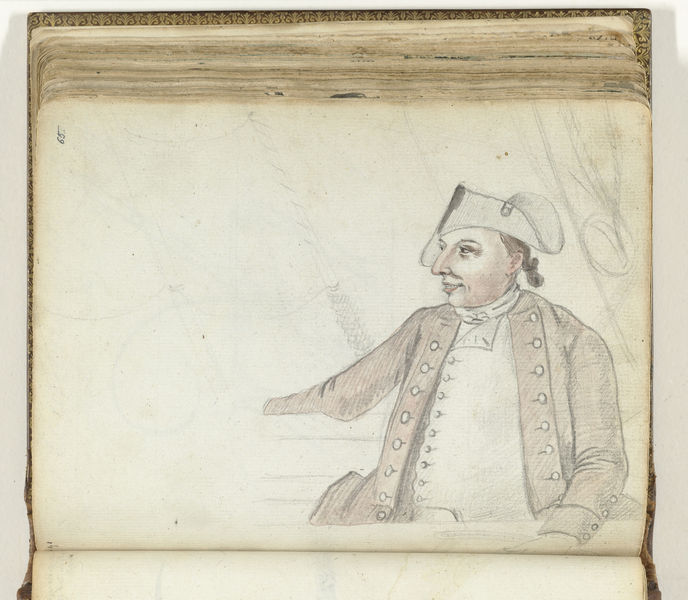
Titel: VOC-officier op schip
Künstler: Jan Brandes
Standort: Amsterdam
Institution: Rijksmuseum
Schlagwörter: curtains, hat, soldier, white, arm, bench, collar, dress, face, formal, gray, hair, interior, nose, old, portrait, seated, sitting, picture, pink, brown, hand, profile, silver, man, ear, head, eyes, male, america, side, sideways, drawing, paper, color, cap, chin, coat, mouth, buttons, illustration, sketch, tail, beard, french, cravat, jacket, smile, british, flag, smiling, human, arms, neck, vest, colored, pastel, pencil, eye, book, figure, lips, lapel, page, shirt, button, mustache, cuff, sofa, unfinished, pages, incomplete, cuffs, inside, colonial, pigtail, brows, pony tail, sketchbook, lapels, teeth, doodle, scan, shaded, old paper, rawing, fest, frenchman, tricorner, sketch pad, partially colored, formal shirt, button up shirt, samuel adams